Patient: sex M, age 28
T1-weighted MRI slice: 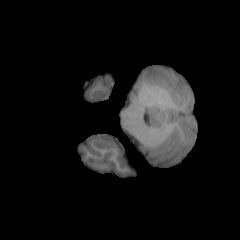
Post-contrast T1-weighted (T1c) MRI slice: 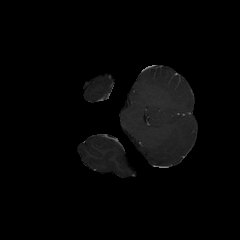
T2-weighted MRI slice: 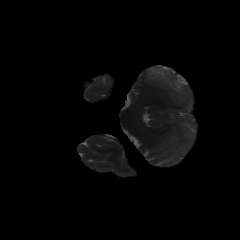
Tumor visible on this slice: no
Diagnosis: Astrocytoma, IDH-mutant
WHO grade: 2